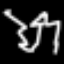
Label: squiggle